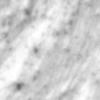
Label: no_change